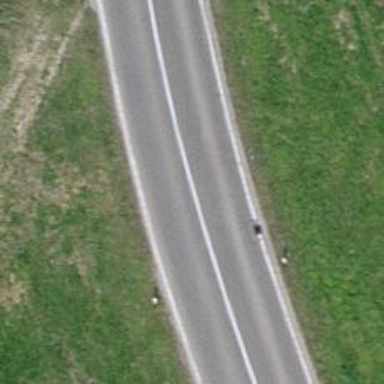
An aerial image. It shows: Primary road with asphalt surface.